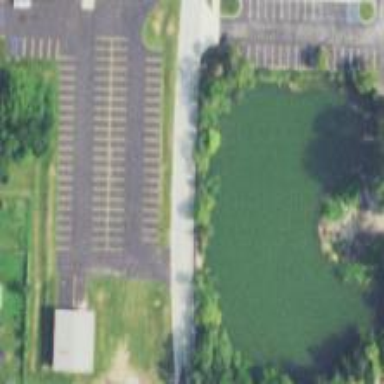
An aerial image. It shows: Pond with natural water.